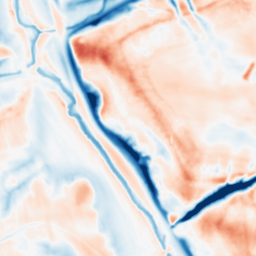
Category: multiscale
Decomposition family: dog
Decomposition parameters: sigma_low: 1
sigma_high: 10
Upsampling method: lanczos
Upsampling parameters: scale: 2
Upsampling scale: 2